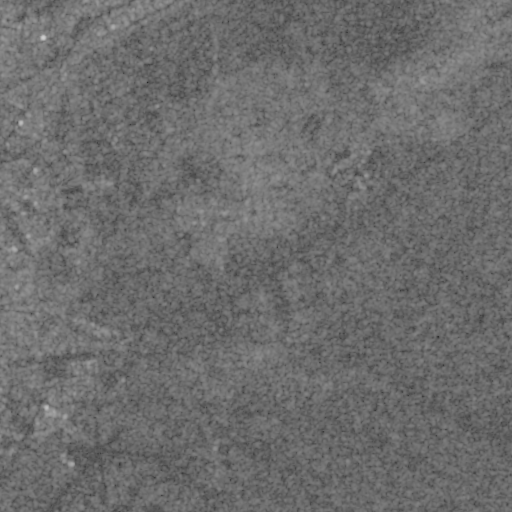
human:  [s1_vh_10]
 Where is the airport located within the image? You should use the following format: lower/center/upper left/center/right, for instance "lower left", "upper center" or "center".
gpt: The airport is located in the lower left of the image.
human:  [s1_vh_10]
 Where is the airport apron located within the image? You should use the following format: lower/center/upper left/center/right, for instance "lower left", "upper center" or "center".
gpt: The airport apron is located in the lower left of the image.
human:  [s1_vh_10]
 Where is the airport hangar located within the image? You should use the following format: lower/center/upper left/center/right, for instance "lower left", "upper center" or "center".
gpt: The airport hangar is located in the lower left of the image.
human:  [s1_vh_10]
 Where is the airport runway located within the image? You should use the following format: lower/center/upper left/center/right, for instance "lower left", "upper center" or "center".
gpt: The airport runway is located in the lower left of the image.
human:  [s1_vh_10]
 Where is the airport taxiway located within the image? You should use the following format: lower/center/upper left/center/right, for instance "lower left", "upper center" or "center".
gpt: The airport taxiway is located in the lower left of the image.
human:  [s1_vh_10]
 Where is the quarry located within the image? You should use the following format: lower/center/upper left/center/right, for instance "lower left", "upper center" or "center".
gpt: The quarry is located in the center left of the image.
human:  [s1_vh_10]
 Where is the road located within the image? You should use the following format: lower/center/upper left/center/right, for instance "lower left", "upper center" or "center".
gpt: There is no road in the image.

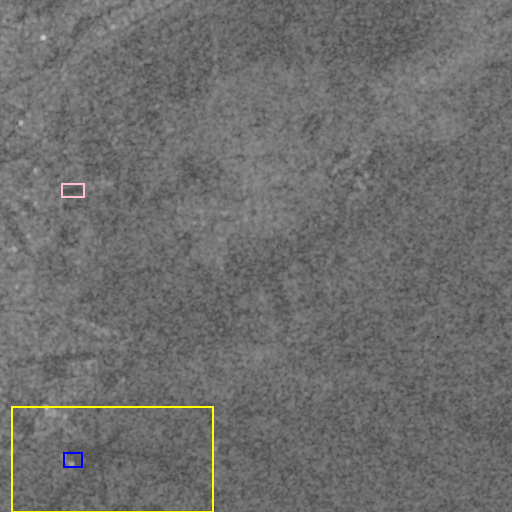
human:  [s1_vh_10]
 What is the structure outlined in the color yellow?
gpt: The structure outlined in yellow is an airport.
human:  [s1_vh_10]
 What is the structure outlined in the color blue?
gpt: The structure outlined in blue is an airport apron.
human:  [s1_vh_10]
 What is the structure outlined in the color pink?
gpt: The structure outlined in pink is a quarry.
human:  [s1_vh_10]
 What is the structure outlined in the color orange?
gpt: There is no orange outline.